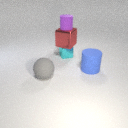
small purple rubber cylinder above large red metal cube